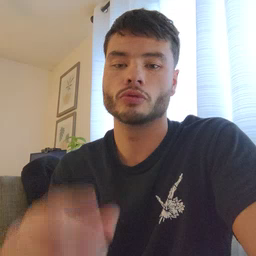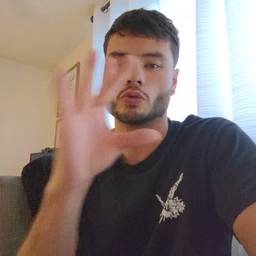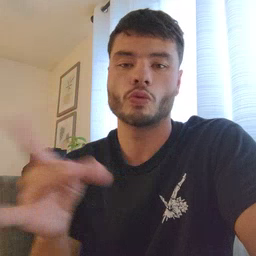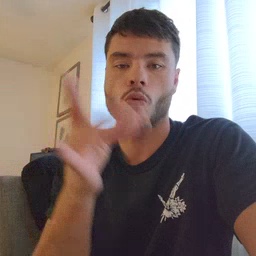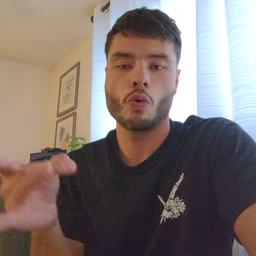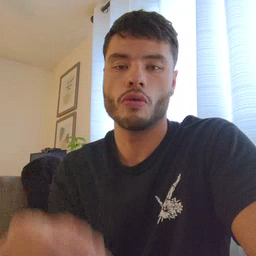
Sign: story